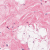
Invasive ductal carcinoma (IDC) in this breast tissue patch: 0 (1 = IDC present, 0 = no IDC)